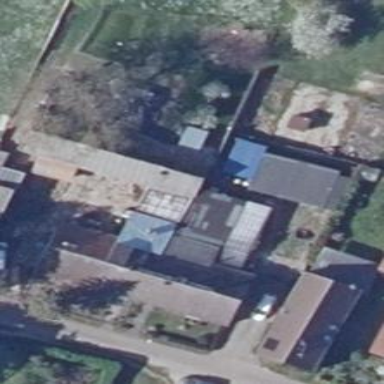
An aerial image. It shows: Semi-detached house.